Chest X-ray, AP view. Patient: 48 years old, sex F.
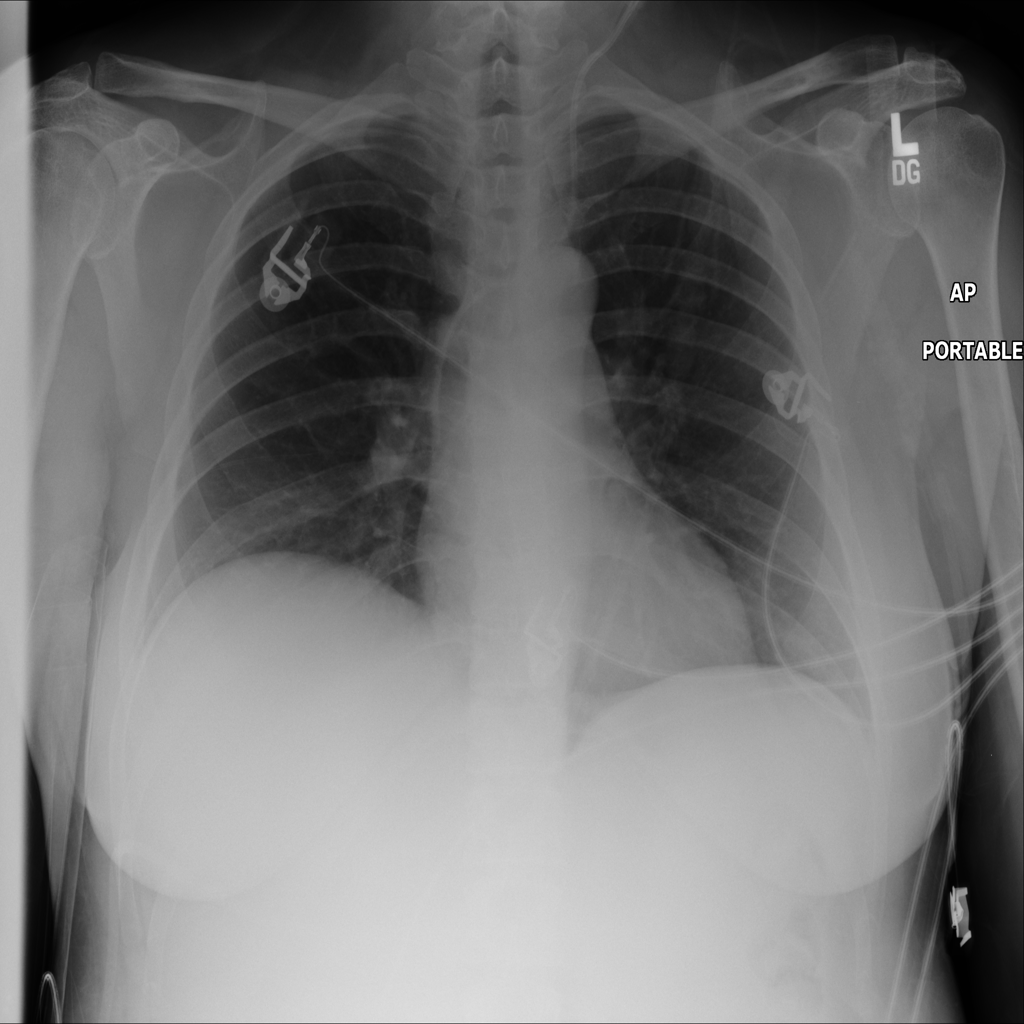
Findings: No Finding